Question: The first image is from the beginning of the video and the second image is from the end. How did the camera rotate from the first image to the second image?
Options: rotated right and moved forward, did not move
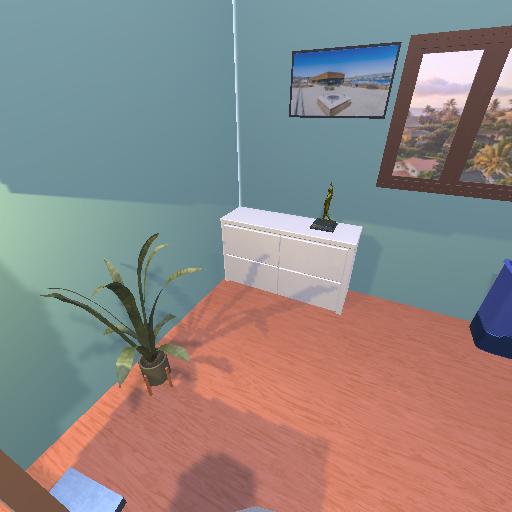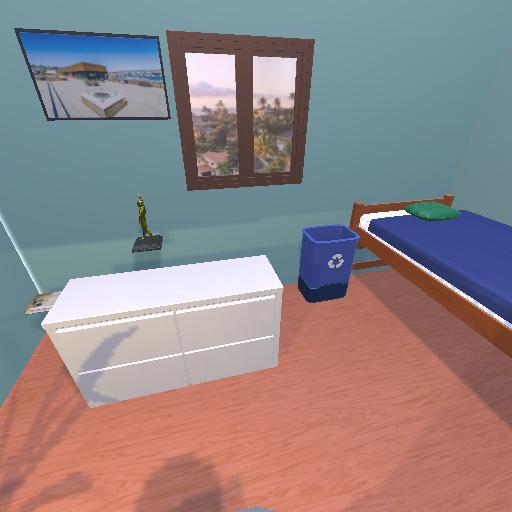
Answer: rotated right and moved forward